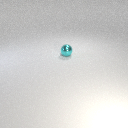
small cyan metal sphere